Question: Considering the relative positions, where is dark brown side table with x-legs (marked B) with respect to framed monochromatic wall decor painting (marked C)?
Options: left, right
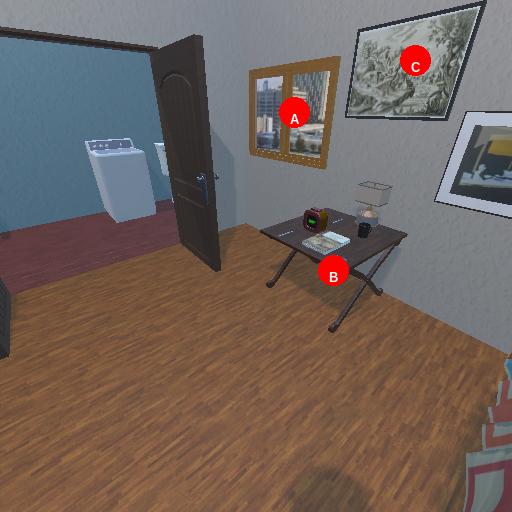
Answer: left